Field crop: tomato
Growth stage: 1
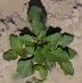
Species: solanum